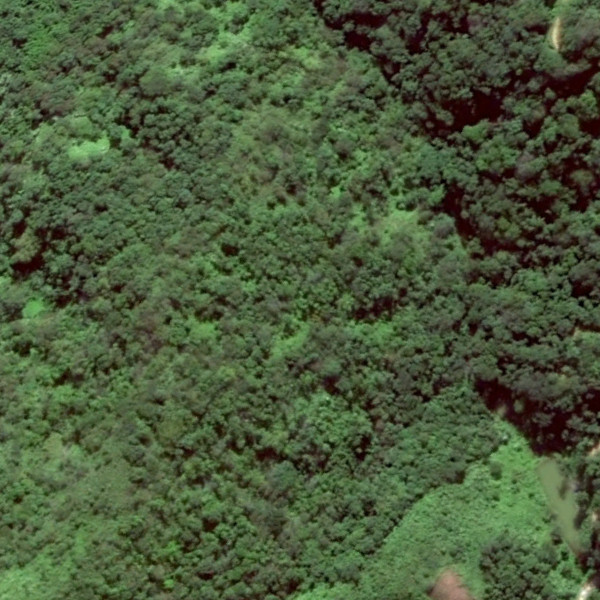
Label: Forest